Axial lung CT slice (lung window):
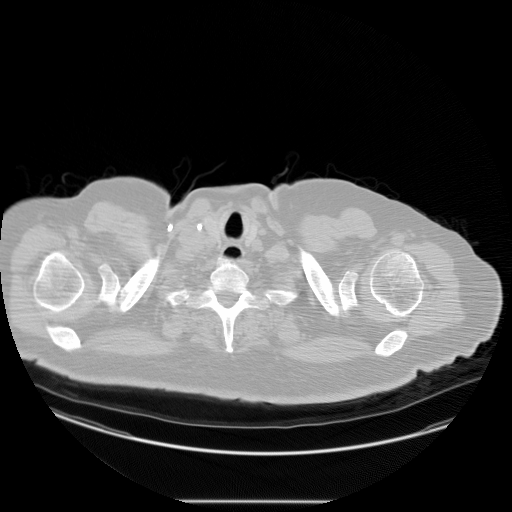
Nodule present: no